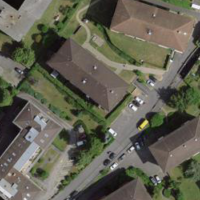
EUNIS habitat code: 54
Species observed at this site:
Vicia sepium
Campanula thyrsoides
Aglais urticae
Acer pseudoplatanus